Aerial crown-view tile of a tropical tree (Barro Colorado Island, Panama), acquired 20250915:
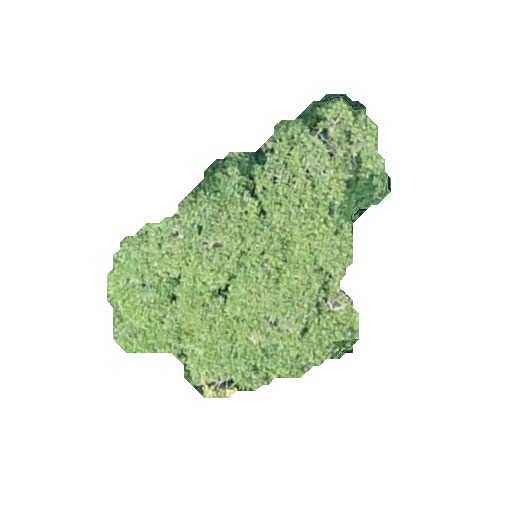
Species: Ocotea oblonga
GBIF accepted scientific name: Ocotea oblonga
Crown area: 75.374 m²